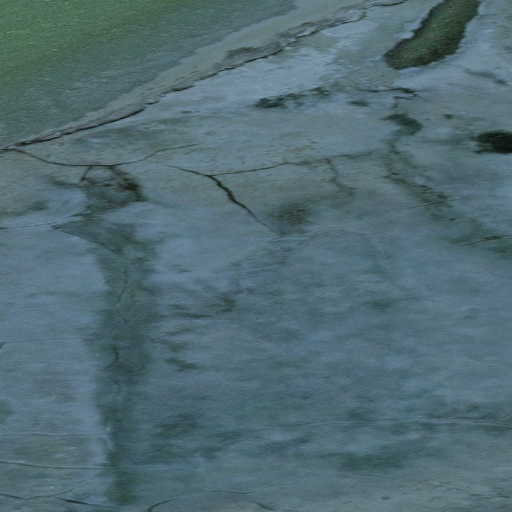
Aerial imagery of island in Alaska named Anachlik Island containing only unknown